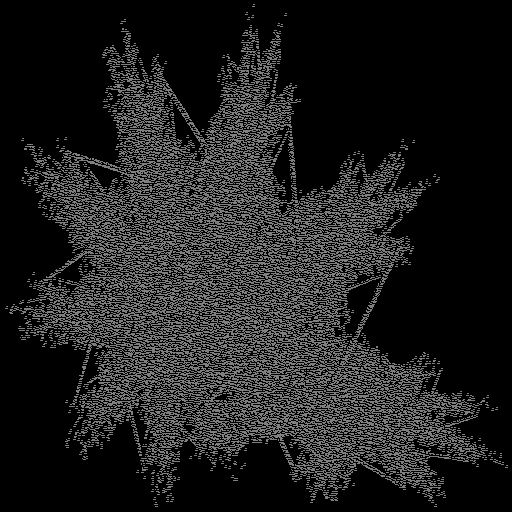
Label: involucre